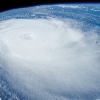
Label: cloud